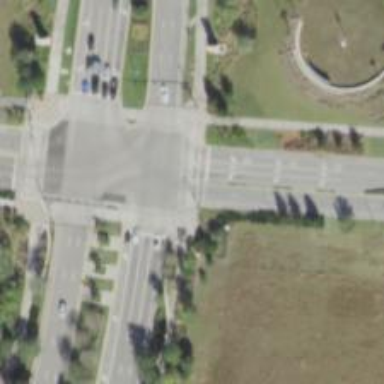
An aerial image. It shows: Marked crossing on cycleway road.